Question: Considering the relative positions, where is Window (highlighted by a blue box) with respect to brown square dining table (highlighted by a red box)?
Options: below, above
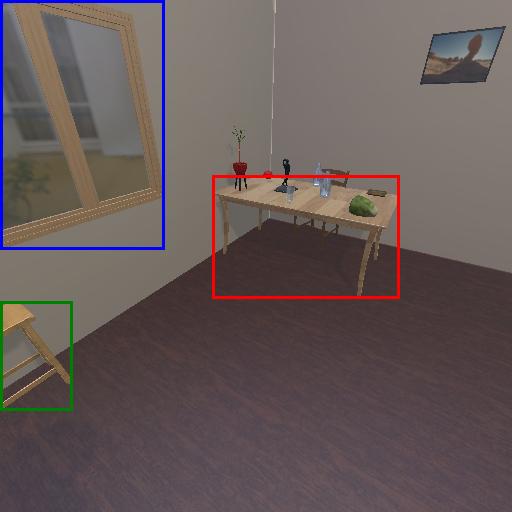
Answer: below